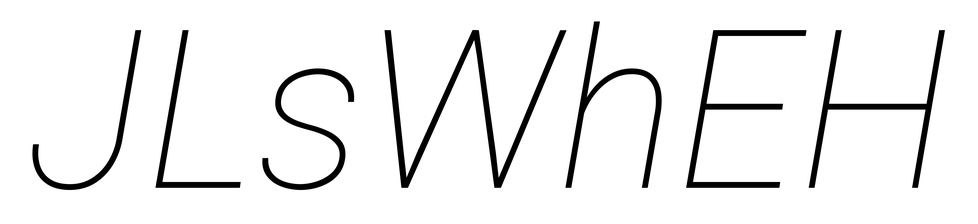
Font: Roboto-Italic_Thin_Italic